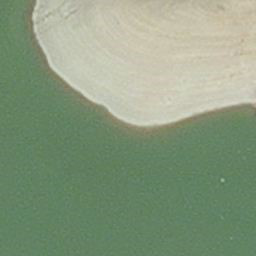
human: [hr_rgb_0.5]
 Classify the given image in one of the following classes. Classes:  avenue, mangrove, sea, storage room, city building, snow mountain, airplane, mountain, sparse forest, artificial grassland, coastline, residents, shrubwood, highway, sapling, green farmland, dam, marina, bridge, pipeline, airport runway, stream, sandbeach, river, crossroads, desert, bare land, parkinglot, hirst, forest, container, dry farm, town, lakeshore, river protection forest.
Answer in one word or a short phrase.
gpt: hirst